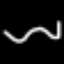
Label: squiggle